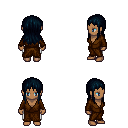
a pixel art fantasy rpg character, female body template, human, dark skin, brown robe, white pants, raven unkempt hairstyle, four views (front, back, left, right), 2x2 character sprite sheet, small pixel art, hard edges, no anti-aliasing